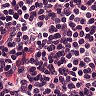
Metastatic tissue present: no